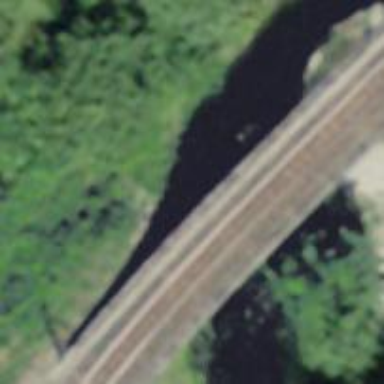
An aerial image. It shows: Narrow-gauge railway bridge with electrified tracks and single track passing over it.